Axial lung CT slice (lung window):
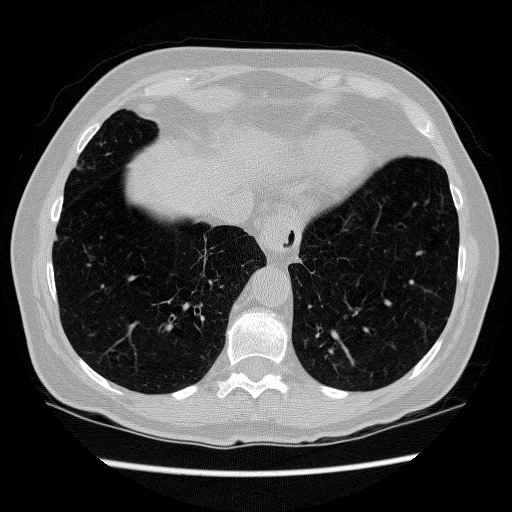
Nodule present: no